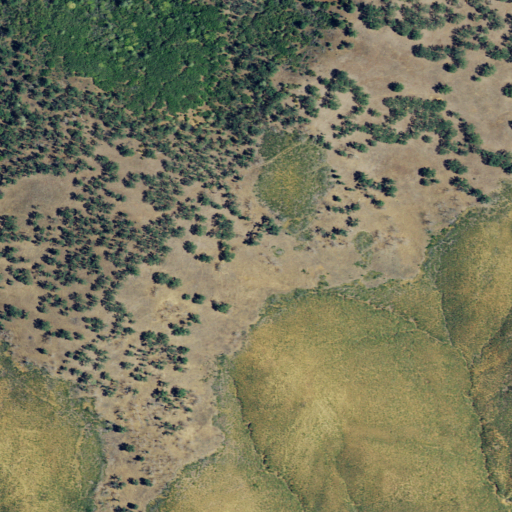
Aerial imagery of mountain in California named Gibson Hill containing grassland and shrub